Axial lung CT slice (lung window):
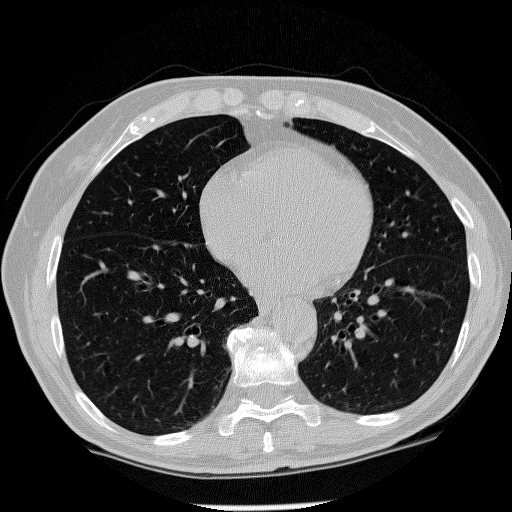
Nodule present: no